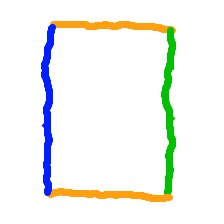
Shape: rectangle